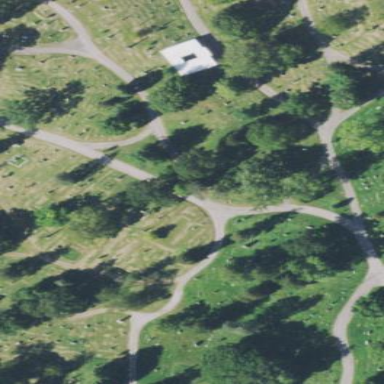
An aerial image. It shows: Cemetery.